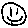
Label: smiley face